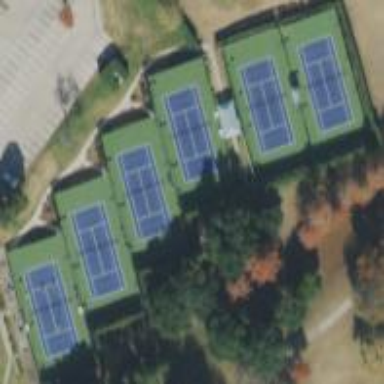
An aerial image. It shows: Tennis court in leisure pitch.